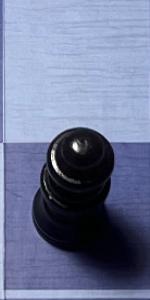
Label: Queen_Black